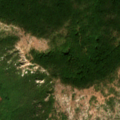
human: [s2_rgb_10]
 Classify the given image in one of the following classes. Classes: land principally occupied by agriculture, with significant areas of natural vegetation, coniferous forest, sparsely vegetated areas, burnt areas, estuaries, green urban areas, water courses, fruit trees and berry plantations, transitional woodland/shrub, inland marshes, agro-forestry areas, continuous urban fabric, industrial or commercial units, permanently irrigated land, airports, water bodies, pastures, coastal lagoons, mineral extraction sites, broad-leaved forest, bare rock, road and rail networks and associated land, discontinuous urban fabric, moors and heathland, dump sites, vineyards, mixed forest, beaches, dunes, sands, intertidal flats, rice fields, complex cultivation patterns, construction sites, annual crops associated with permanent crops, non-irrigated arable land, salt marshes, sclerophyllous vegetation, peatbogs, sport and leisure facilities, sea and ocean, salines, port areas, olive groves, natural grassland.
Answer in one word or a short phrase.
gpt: broad-leaved forest, natural grassland, transitional woodland/shrub